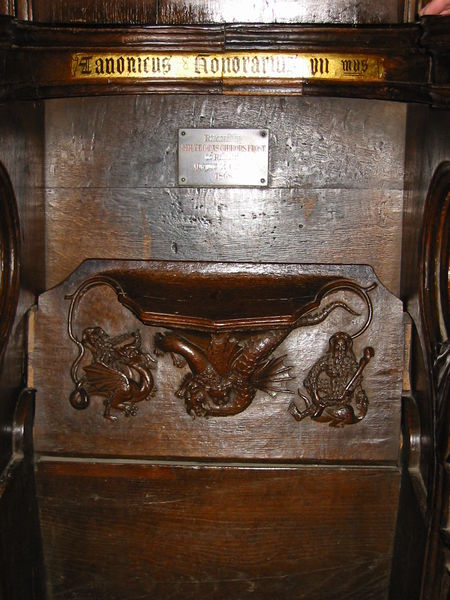
Titel: Kathedrale von Chester
Standort: Chester, Kathedrale (EU - GB)
Schlagwörter: dunkel, flügel, vogel, braun, frau, geschwungen, holz, licht, stuhl, alt, bart, horn, möbel, signatur, spiegelung, kirche, gold, schuppen, relief, schrift, schrank, lehne, schwan, sitz, bank, klappstuhl, inschrift, verzierung, foto, schild, hummer, kupfer, plakette, beschriftung, intarsie, schnitzerei, antik, mittelalter, fabelwesen, historismus, gegenstand, objekt, ungeheuer, drachen, drache, schrauben, ablage, fische, post, verziehrung, latein, alchemist, chorgestühl, briefkasten, lowe, fabeltiere, neptun, glügel, poseidon, detailansicht, triton, hexer, meerwesen, postkasten, kirchenstuhl, einwurf, honorarius, honoraius, zanonicus